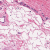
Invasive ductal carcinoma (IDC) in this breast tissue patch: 0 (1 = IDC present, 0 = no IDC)